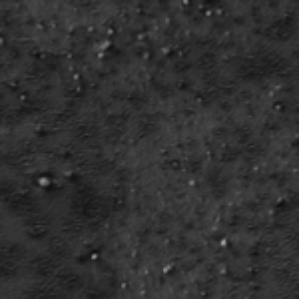
Label: frost